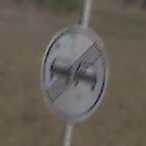
Verkehrszeichen: EndeUeberholverbot
Umgebung: Outdoor, Nature
Tageszeit: Midday
Wetter: PartlyCloudy
Licht: Natural
Jahreszeit: NotSpecified
Kontrast: HighContrast